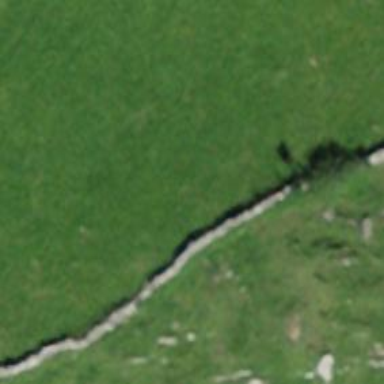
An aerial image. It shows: Wall made of dry stone.